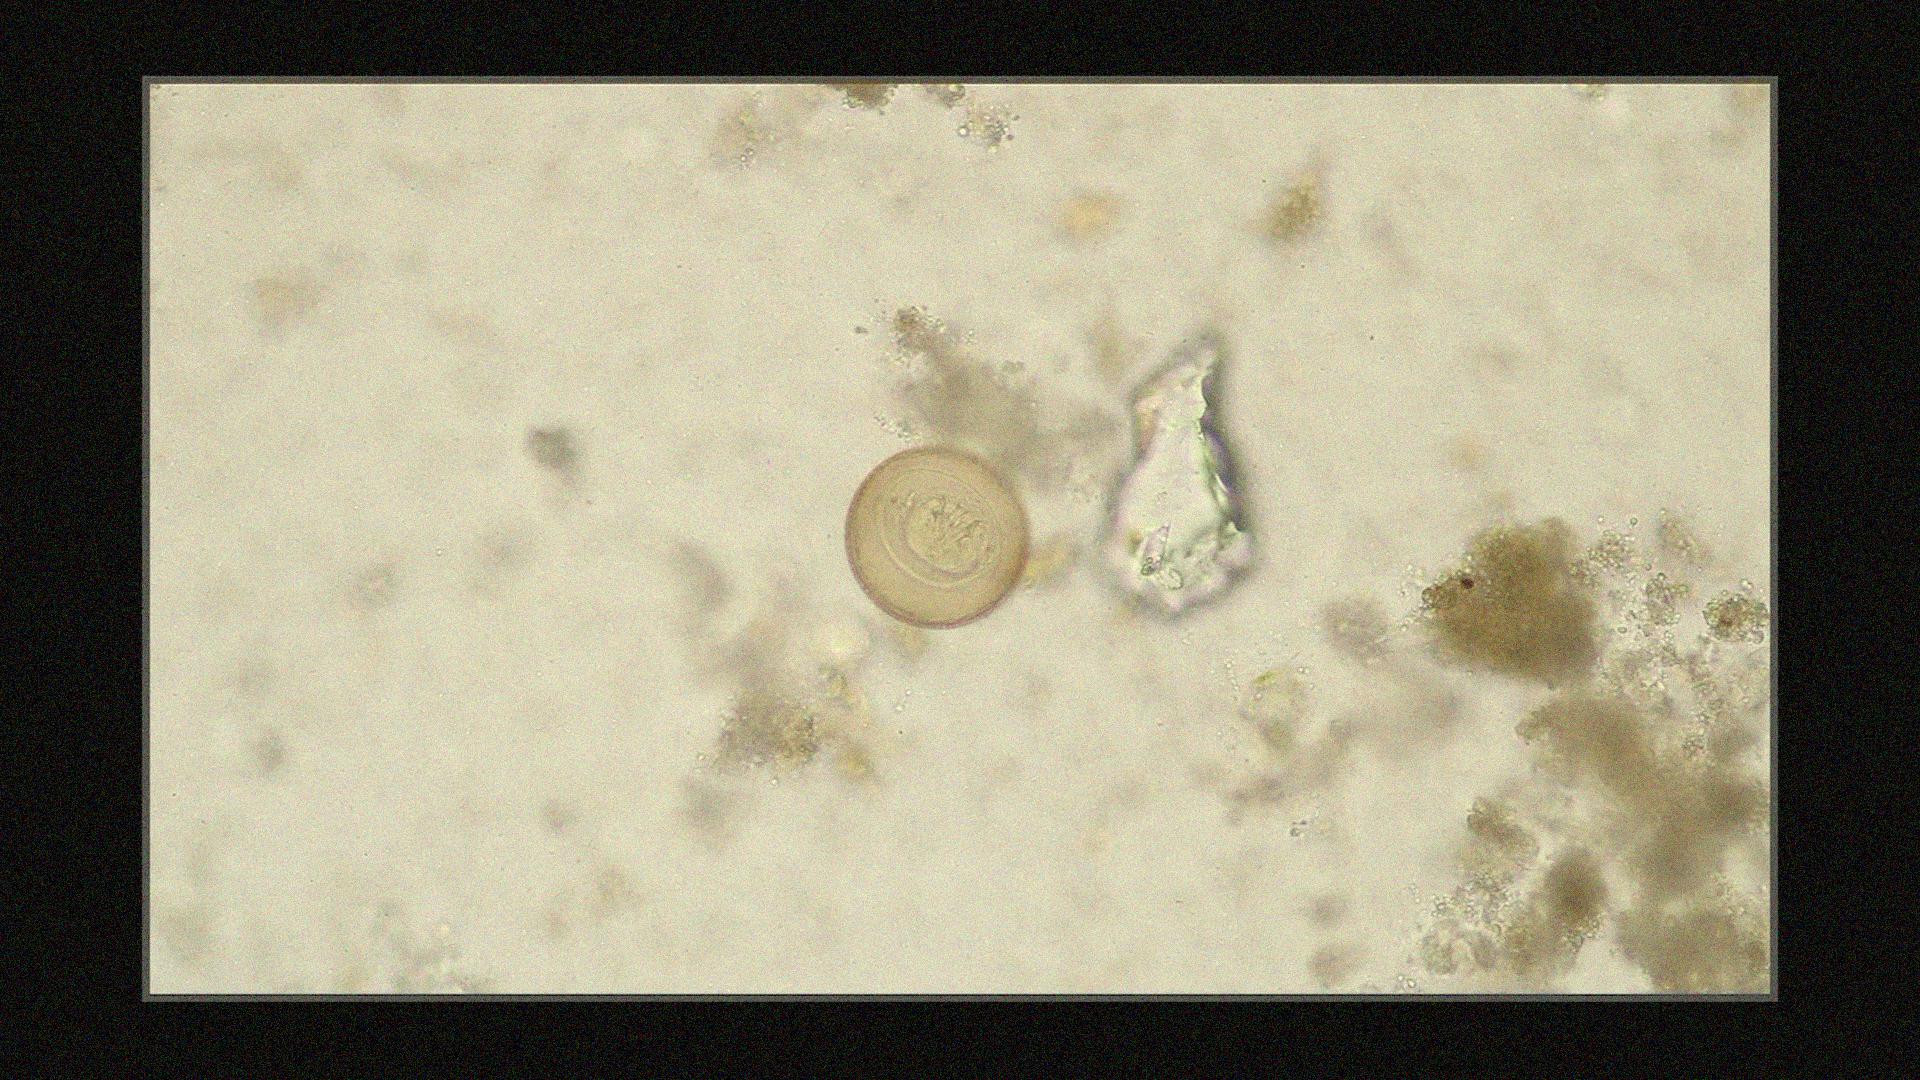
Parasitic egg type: Hymenolepis diminuta